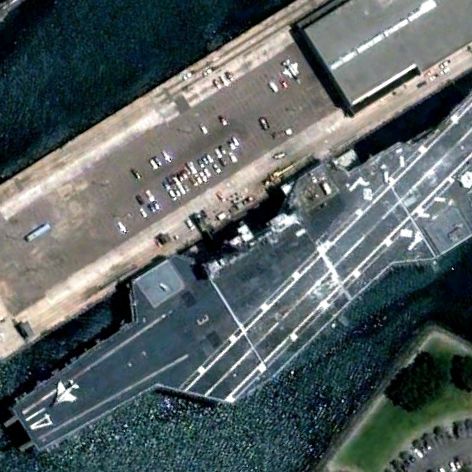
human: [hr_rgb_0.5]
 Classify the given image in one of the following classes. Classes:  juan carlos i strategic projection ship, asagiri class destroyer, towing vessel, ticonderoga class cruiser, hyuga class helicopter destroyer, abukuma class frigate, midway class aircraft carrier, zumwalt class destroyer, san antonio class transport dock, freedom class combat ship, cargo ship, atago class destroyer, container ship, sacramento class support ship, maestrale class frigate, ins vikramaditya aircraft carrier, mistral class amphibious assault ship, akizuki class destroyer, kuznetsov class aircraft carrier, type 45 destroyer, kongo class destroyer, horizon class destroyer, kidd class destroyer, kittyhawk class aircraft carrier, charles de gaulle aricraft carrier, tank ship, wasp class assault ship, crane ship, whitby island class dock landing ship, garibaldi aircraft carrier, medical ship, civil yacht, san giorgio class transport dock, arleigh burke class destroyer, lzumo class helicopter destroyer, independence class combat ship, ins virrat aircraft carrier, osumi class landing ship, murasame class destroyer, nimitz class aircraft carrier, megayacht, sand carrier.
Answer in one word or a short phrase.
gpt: Midway class aircraft carrier